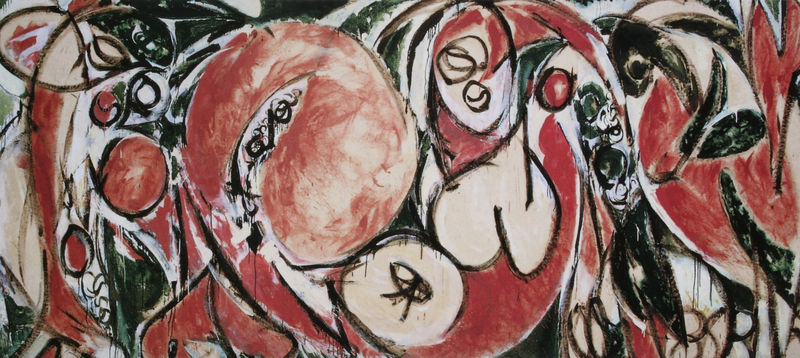
Titel: Die Jahreszeiten
Künstler: Lee Krasner
Standort: New York
Institution: The Whitney Museum
Schlagwörter: weiß, grün, bewegung, brust, frau, mund, schwarz, obst, rot, rund, brüste, abstrakt, formen, drehung, kreisformen